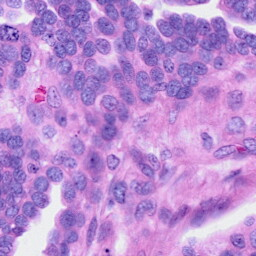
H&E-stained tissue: Ovarian